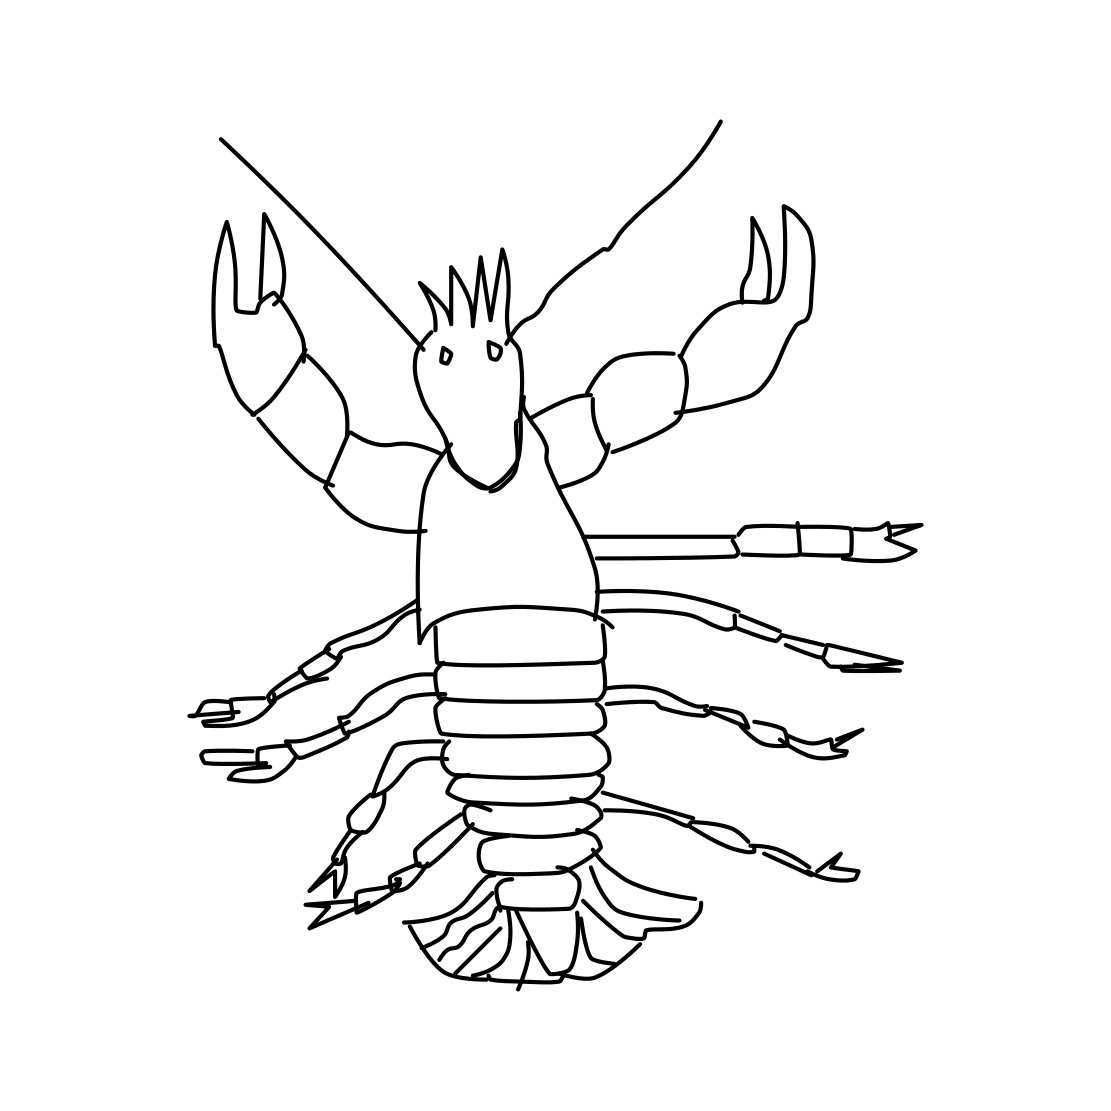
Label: lobster